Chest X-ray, PA view. Patient: 27 years old, sex F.
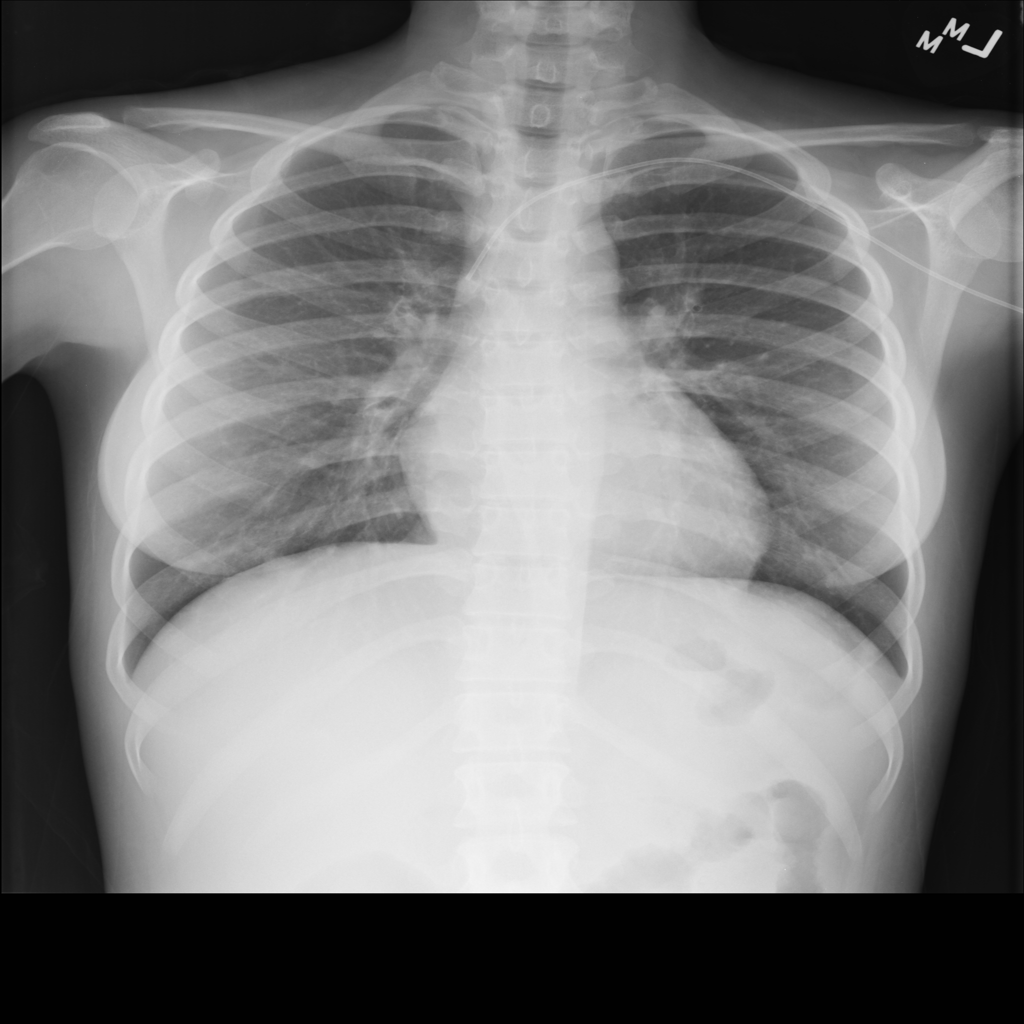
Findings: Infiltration